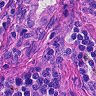
Metastatic tissue present: yes